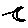
Label: moon